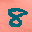
Label: 8